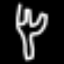
Label: fork